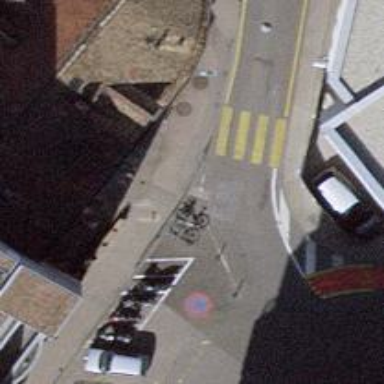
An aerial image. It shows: Bicycle parking area with wall loops.